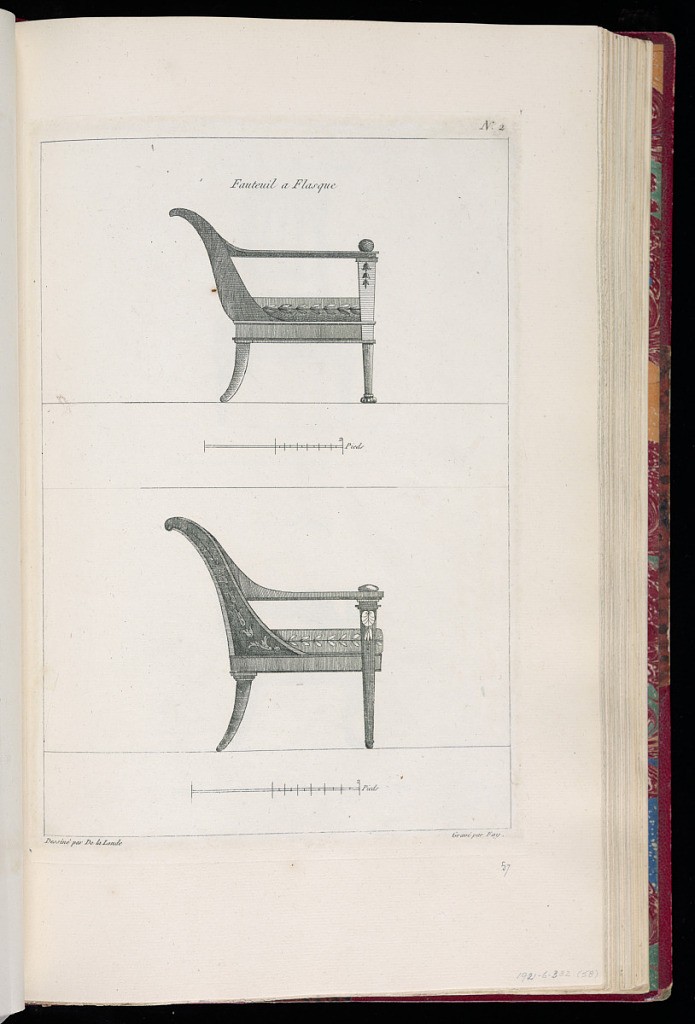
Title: Designs for Chairs
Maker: Richard de Lalonde, French, active 1780–96
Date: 1780-1789
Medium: Etching on off-white laid paper
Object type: Print
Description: Designs for two armchairs shown in profile view. The chairs are decorated with ornament foliage motifs. The plate is signed and numbered.